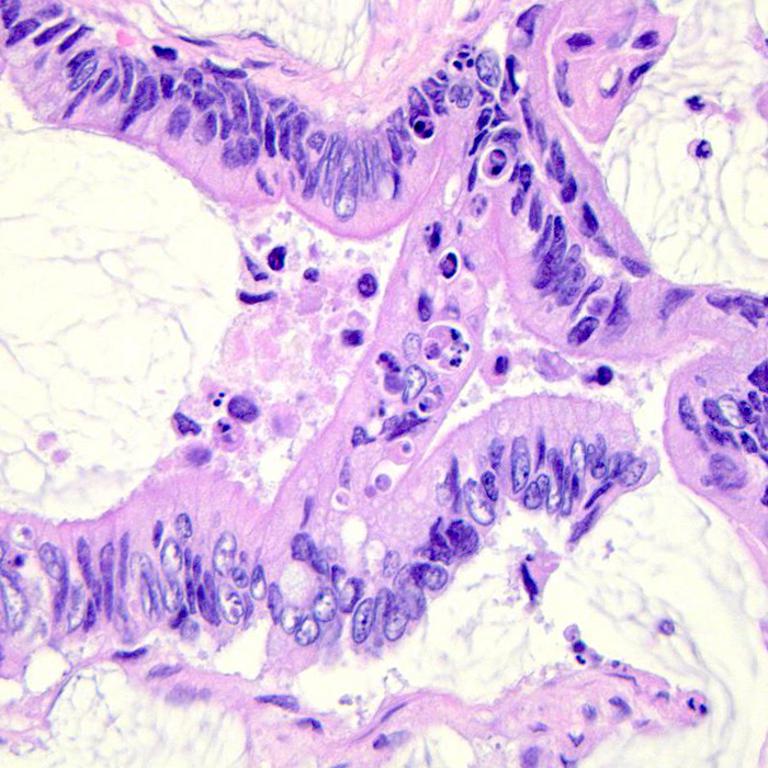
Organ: colon
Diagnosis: adenocarcinomas